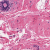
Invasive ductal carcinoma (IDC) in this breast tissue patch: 0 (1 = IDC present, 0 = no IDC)